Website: walmart
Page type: receipt
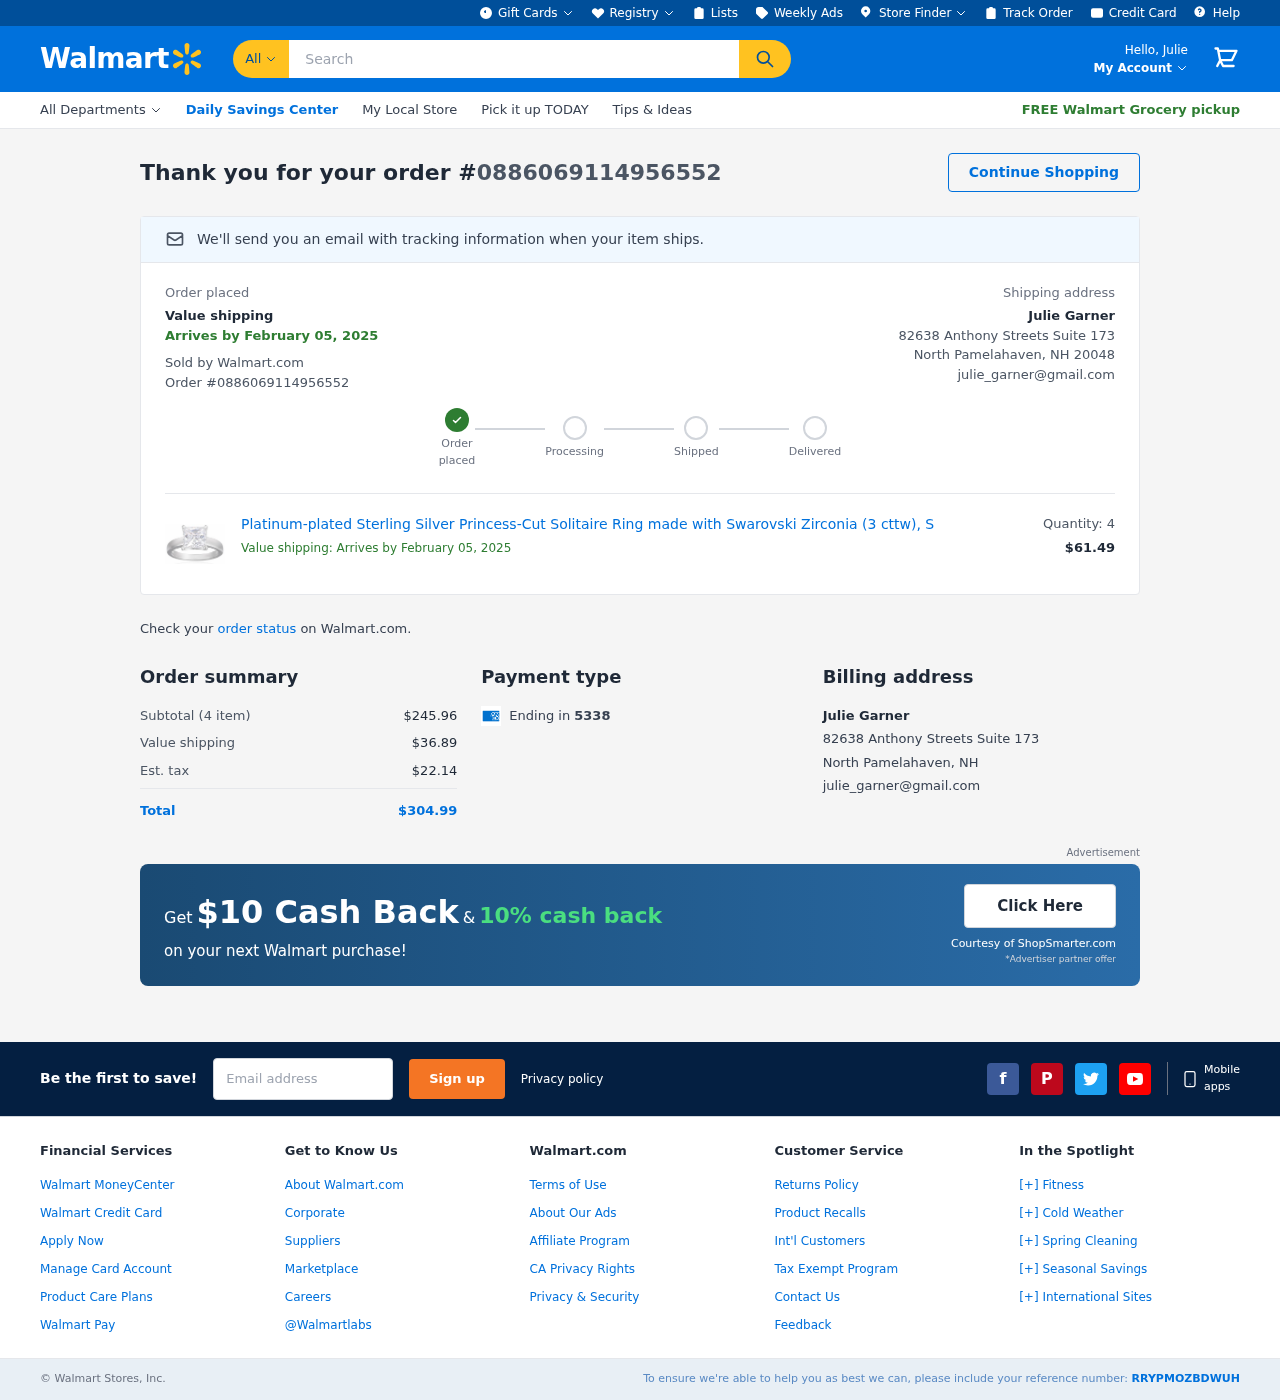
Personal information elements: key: PII_CARD_LAST4
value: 5338
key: PII_EMAIL
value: julie_garner@gmail.com
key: PII_FIRSTNAME
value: Julie
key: PII_FULLNAME
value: Julie Garner
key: PII_STREET
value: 82638 Anthony Streets Suite 173
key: PII_CITY_STATE_ZIP
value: North Pamelahaven, NH 20048
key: PII_FULLNAME2
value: Julie Garner
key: PII_CITY_STATE2
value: North Pamelahaven, NH
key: PII_EMAIL2
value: julie_garner@gmail.com
Product elements: key: PRODUCT1_NAME
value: Platinum-plated Sterling Silver Princess-Cut Solitaire Ring made with Swarovski Zirconia (3 cttw), S
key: PRODUCT1_PRICE
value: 61.49
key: PRODUCT1_QUANTITY
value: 4
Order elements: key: ORDER_ID2
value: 0886069114956552
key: ORDER_DELIVERY_DATE
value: February 05, 2025
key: ORDER_ID
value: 0886069114956552
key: ORDER_DELIVERY_DATE2
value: February 05, 2025
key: ORDER_NUM_ITEMS
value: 4
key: ORDER_SUBTOTAL
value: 245.96
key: ORDER_SHIPPING_COST
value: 36.89
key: ORDER_TAX
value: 22.14
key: ORDER_TOTAL
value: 304.99
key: ORDER_REF
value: RRYPMOZBDWUH
Search elements: key: HEADER_SEARCH
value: Search